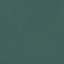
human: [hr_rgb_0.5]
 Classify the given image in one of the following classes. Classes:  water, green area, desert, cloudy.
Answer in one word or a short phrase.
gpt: water